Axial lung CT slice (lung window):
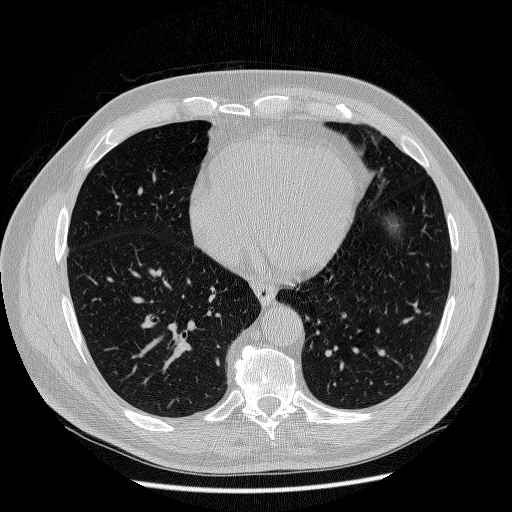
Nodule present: no